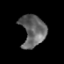
Tissue: prostate
Cell type: T cells
Senescence score: 0.7953
Nuclear area (px): 759
Mean DAPI intensity: 100.091